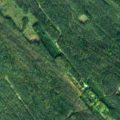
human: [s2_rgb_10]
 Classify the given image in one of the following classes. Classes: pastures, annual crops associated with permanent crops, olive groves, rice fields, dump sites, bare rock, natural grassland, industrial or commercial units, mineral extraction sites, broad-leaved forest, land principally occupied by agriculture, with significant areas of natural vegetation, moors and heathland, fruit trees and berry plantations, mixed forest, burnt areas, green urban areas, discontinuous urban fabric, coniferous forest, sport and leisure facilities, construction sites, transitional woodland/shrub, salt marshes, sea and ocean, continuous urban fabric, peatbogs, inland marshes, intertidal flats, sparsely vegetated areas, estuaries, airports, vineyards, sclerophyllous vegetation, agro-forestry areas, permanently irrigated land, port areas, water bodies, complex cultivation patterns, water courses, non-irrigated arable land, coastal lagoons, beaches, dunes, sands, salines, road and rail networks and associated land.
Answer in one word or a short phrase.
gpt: coniferous forest, mixed forest